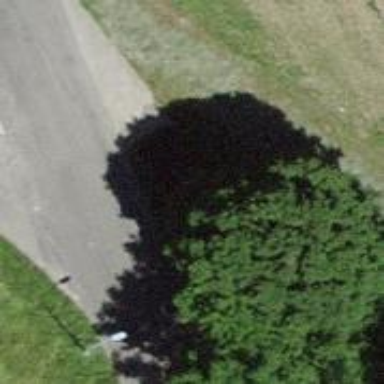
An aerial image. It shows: Culvert tunnel.